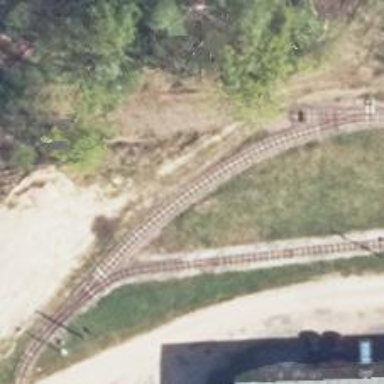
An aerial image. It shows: Railway switch.